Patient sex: M
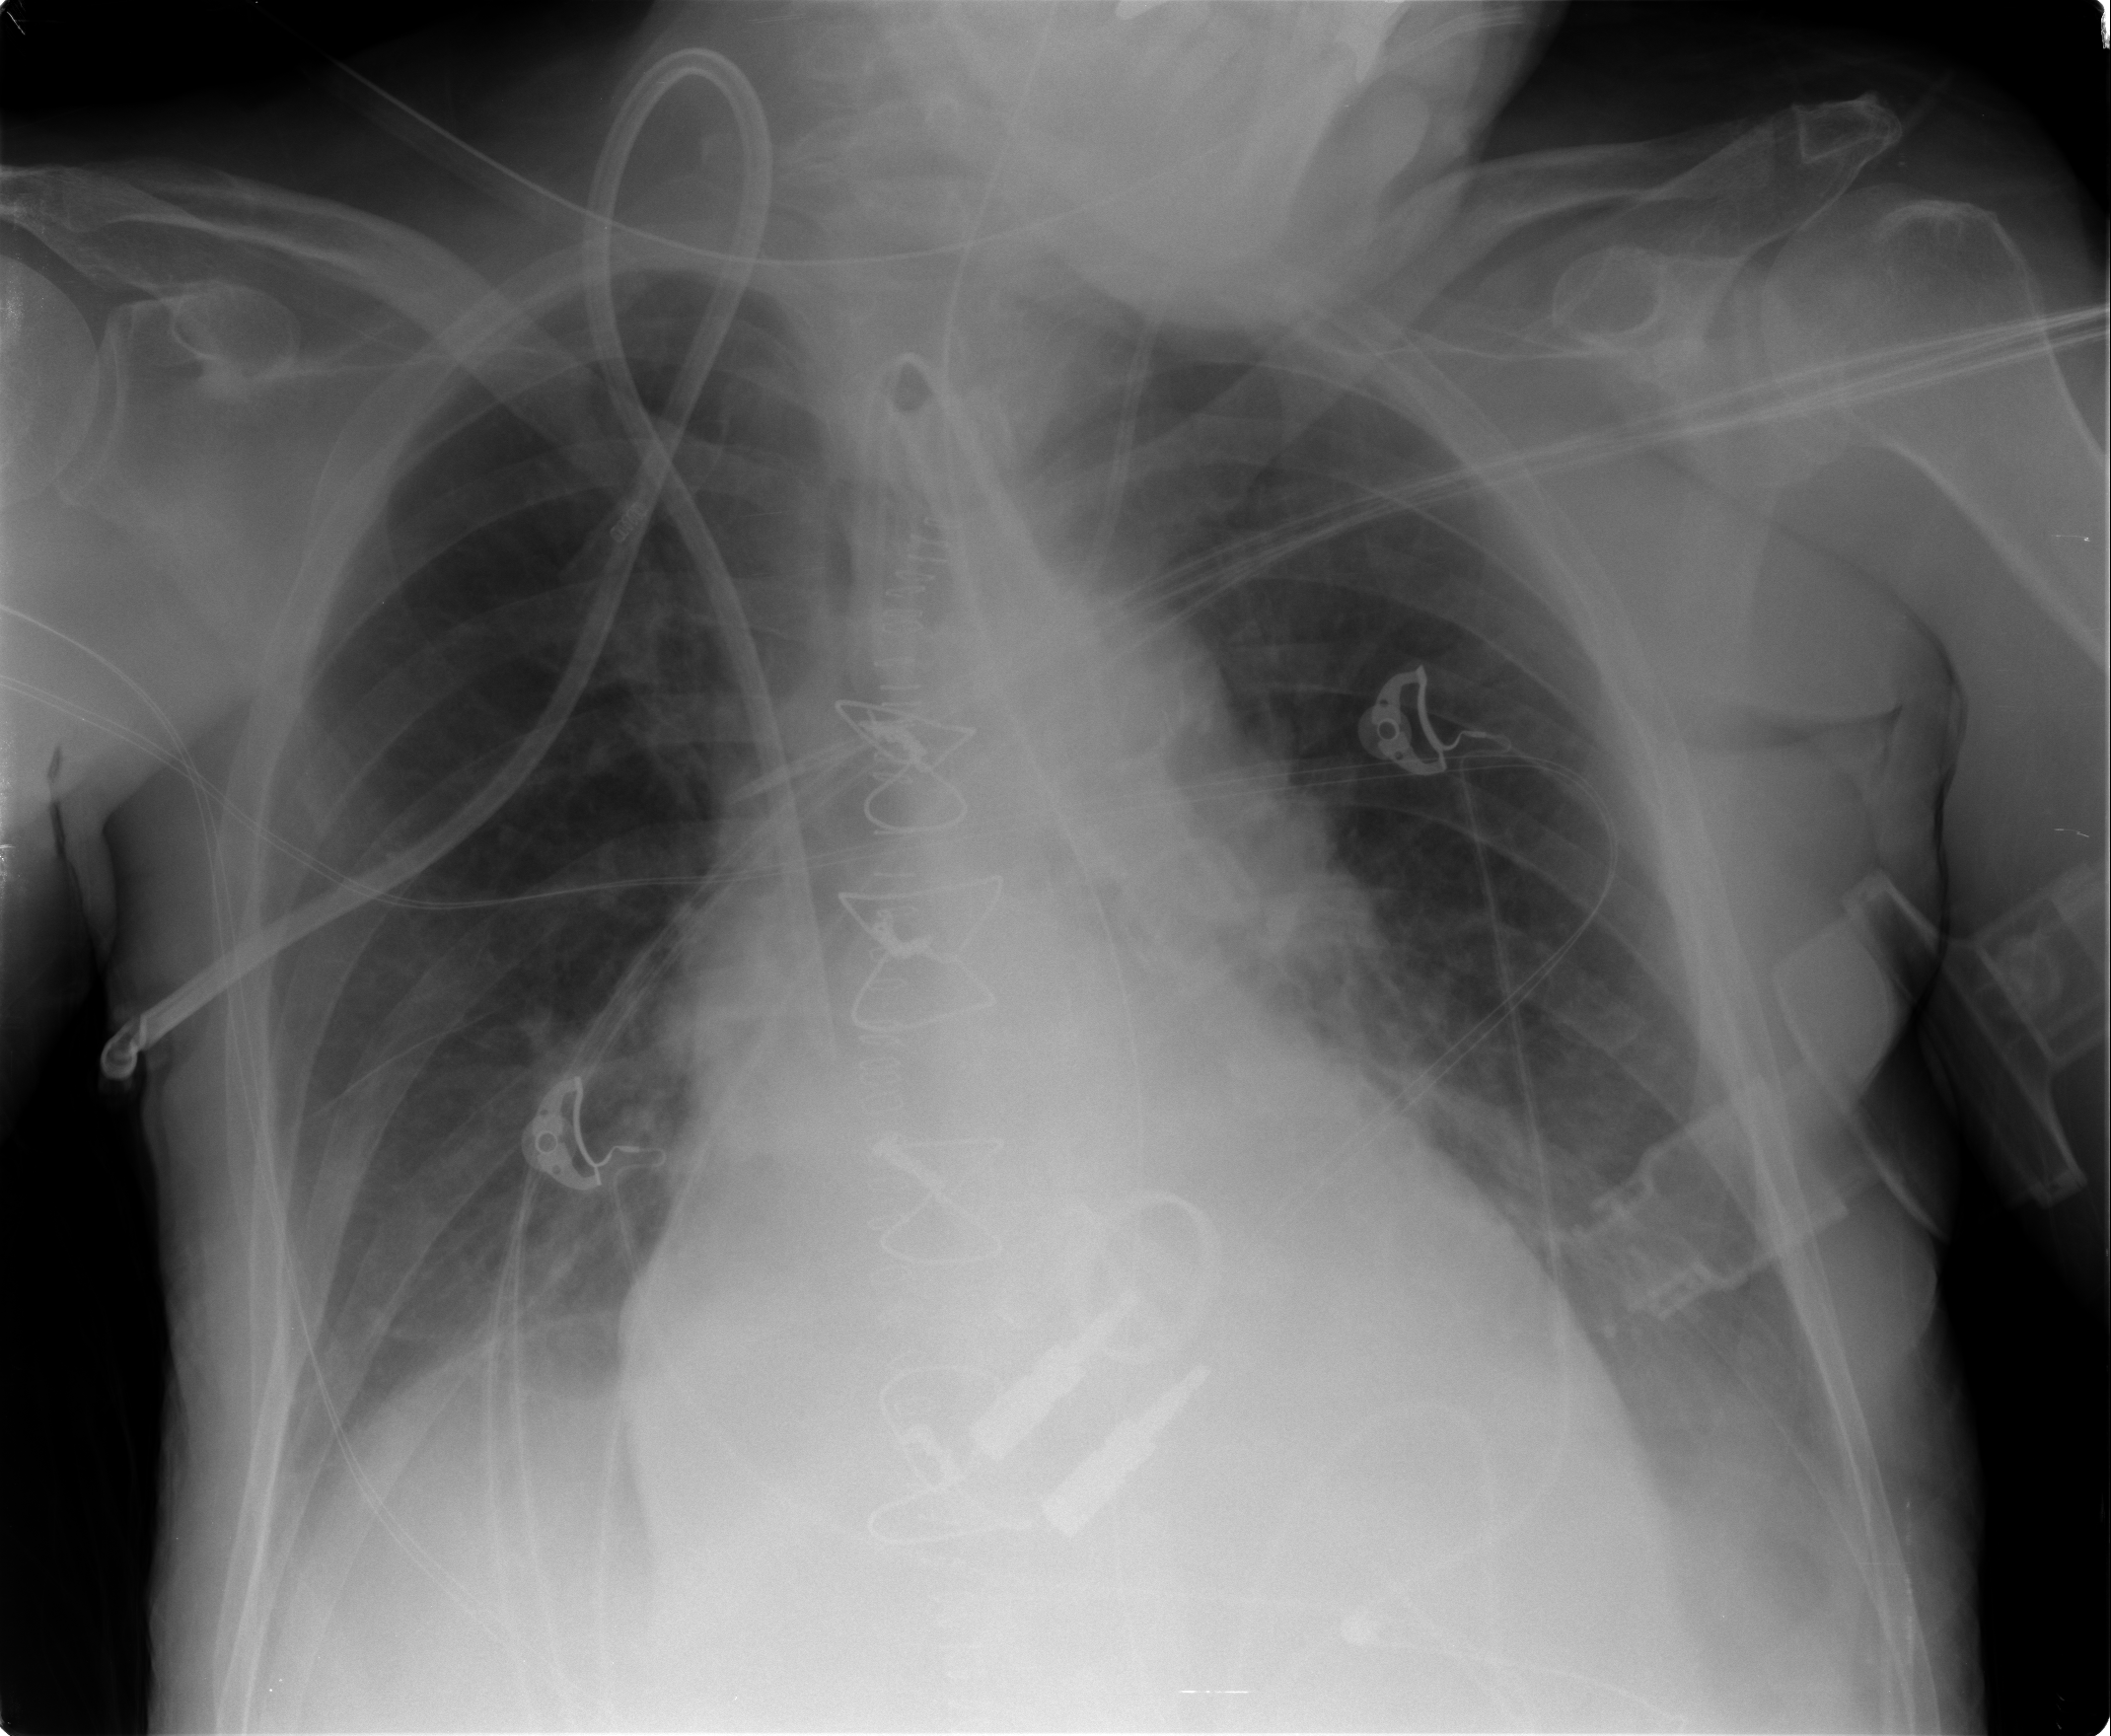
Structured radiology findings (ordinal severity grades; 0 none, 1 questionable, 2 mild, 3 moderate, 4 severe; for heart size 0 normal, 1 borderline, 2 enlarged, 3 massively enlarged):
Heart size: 1
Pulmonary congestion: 0
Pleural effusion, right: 1
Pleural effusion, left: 2
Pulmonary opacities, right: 0
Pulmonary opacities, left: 1
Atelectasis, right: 1
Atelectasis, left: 2